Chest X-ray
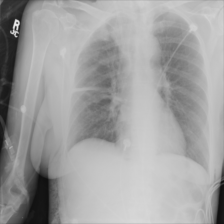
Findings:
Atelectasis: negative
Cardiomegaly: negative
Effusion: negative
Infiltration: negative
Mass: negative
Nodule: negative
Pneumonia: negative
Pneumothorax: negative
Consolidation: negative
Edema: negative
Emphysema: positive
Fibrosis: negative
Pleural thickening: negative
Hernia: negative